Question: I am using the following code to draw a Core Text text frame which is then added to Quartz 2D drawn shape. The problem is that the text is drawn from bottom to top, instead of top to bottom (see screenshot). Can anyone help ?
'''
- (void)drawText:(CGContextRef)contextP startX:(float)x startY:(float)
y withText:(NSString *)standString
{
CGContextSetTextMatrix(contextP, CGAffineTransformMake(1.0,0.0, 0.0, -1.0, 0.0, 0.0));
CGRect frameText = CGRectMake(0, 0, (right-left)*2, (bottom-top)*2);
NSMutableAttributedString * attrString = [[NSMutableAttributedString alloc] initWithString:@"This is a test string to test the string"];
CTFramesetterRef framesetter = CTFramesetterCreateWithAttributedString((__bridge CFAttributedStringRef)(attrString));
struct CGPath * p = CGPathCreateMutable();
CGPathAddRect(p, NULL, frameText);
CTFrameRef frame = CTFramesetterCreateFrame(framesetter, CFRangeMake(0,0), p, NULL);
CTFrameDraw(frame, contextP);
}
'''

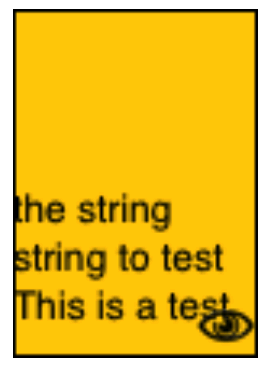
Answer: In Quartz 2D there are different coordinate system. You have to flip the context, you can use:
'''
CGContextTranslateCTM(currentContext, 0, 100);
CGContextScaleCTM(currentContext, 1.0, -1.0);
'''
It works for me.